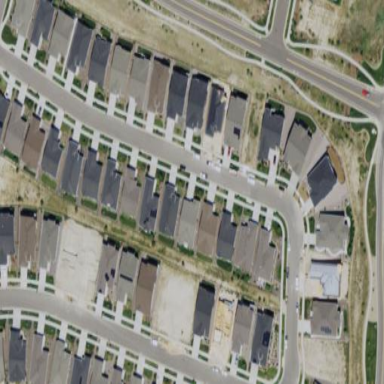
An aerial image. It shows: Single-family residential area.